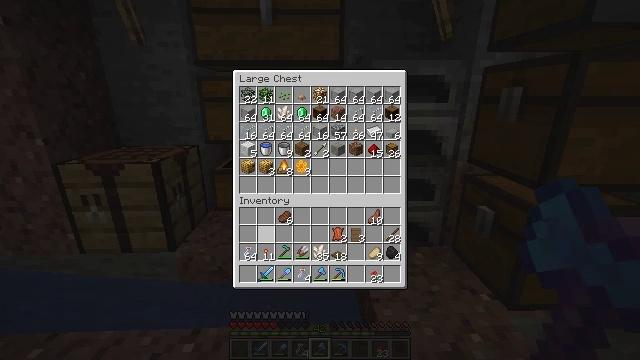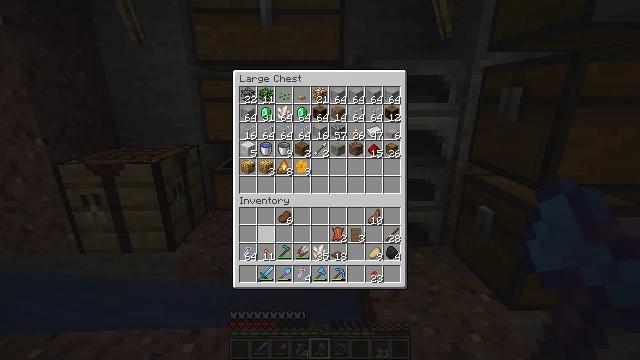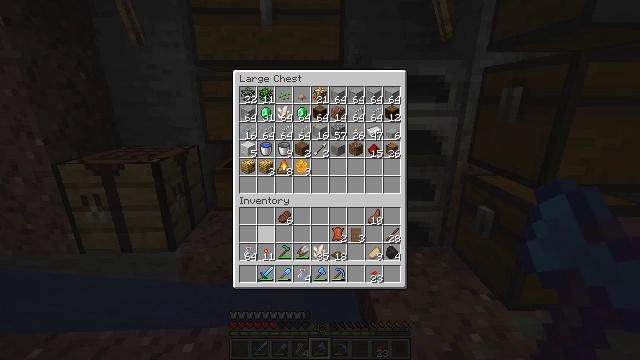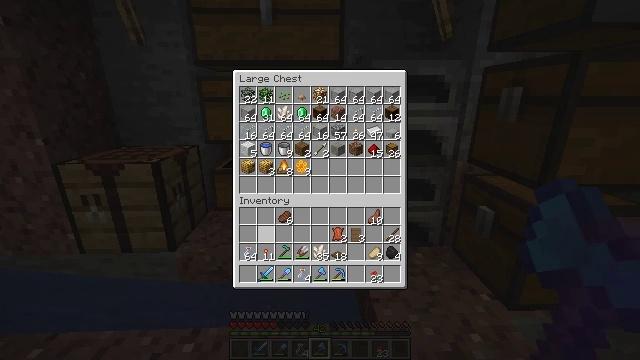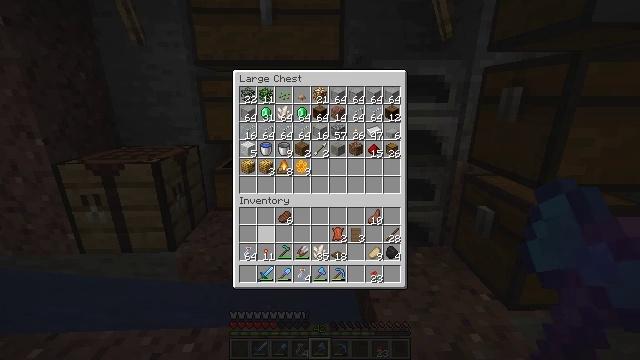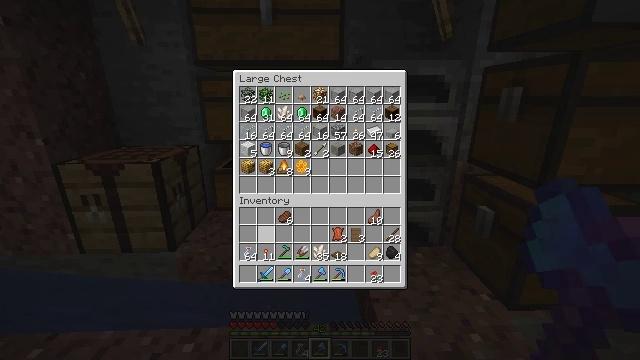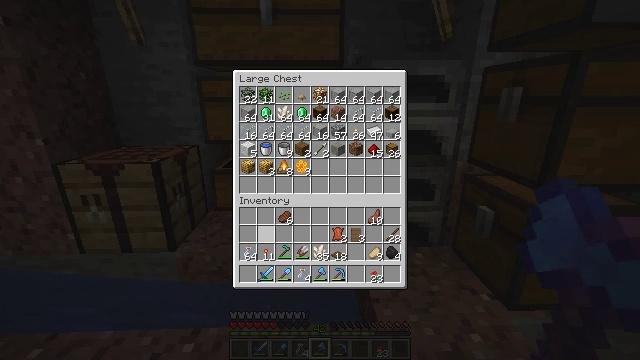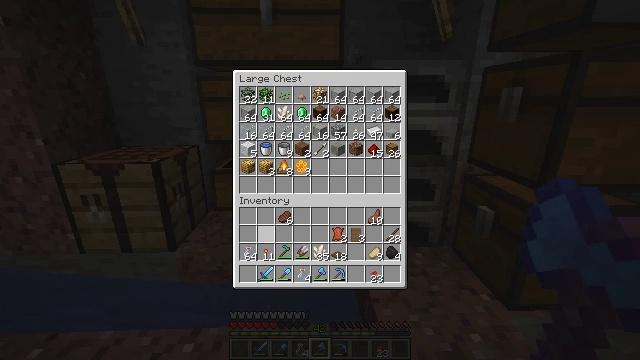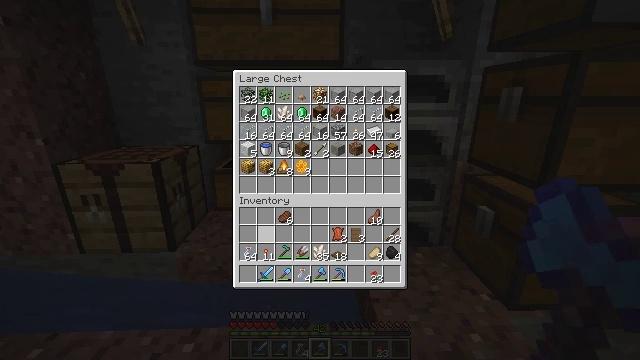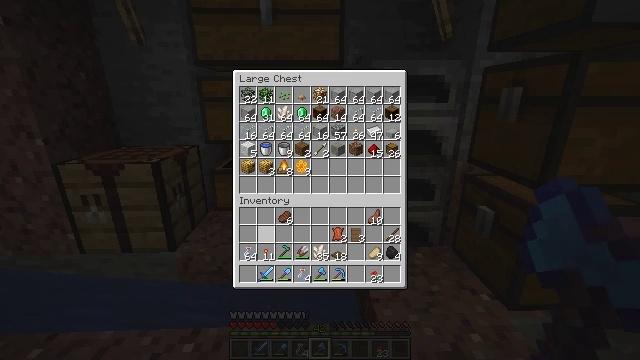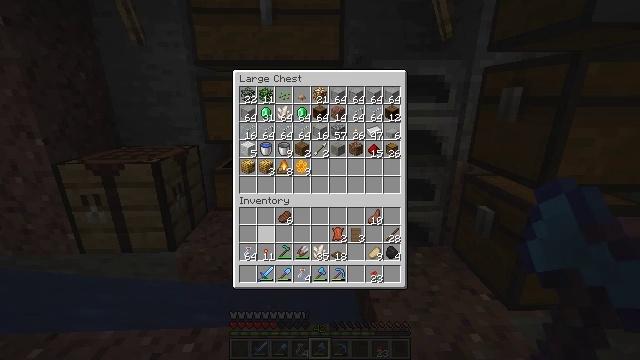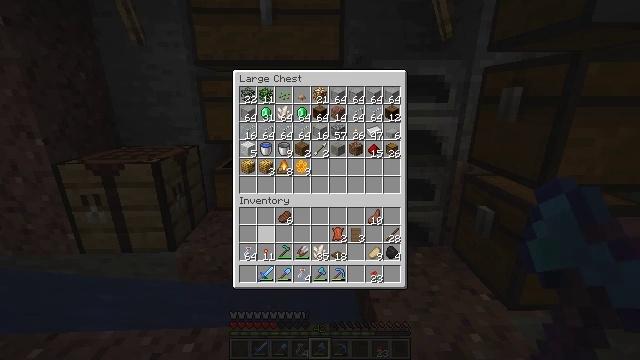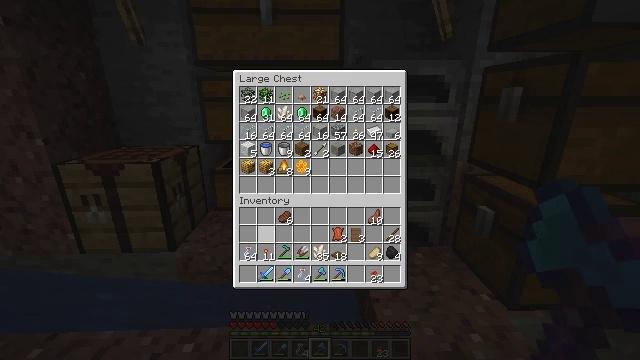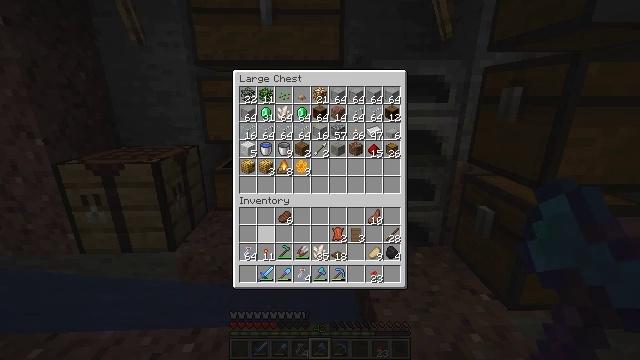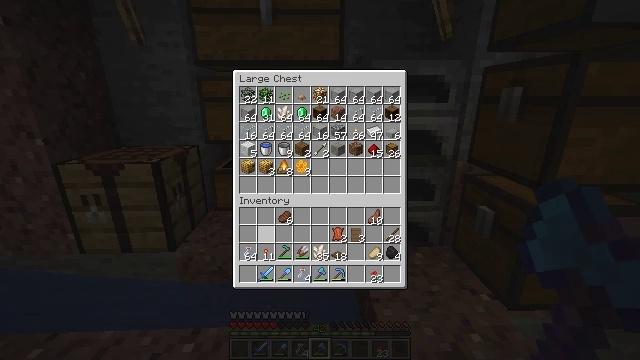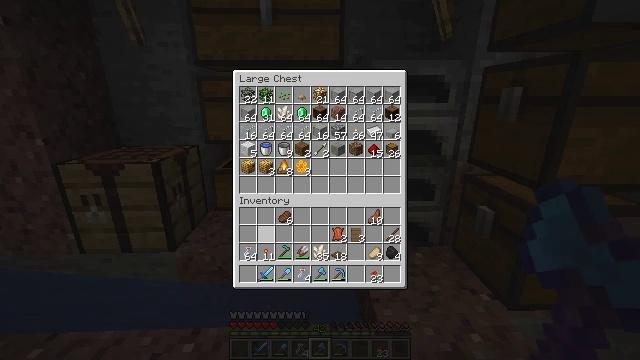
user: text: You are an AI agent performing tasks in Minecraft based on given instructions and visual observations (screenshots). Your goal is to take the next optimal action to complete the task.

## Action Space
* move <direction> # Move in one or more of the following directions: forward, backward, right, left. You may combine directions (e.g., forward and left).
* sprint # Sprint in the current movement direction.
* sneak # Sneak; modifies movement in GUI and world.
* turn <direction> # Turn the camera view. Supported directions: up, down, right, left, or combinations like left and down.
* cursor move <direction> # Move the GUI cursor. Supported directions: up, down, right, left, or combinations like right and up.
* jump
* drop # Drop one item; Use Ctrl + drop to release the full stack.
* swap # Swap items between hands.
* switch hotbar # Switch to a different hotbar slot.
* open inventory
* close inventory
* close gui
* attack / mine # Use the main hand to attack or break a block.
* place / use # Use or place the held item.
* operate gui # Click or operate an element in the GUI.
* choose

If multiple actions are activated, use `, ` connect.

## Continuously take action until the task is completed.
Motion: motion action
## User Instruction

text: Craft a glass bottle.
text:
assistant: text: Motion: no_op
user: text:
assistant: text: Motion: no_op
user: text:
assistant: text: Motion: no_op
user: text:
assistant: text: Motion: no_op
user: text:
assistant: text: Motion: no_op
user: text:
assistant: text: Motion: no_op
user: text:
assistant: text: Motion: no_op
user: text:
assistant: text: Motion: no_op
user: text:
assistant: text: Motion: no_op
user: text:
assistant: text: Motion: no_op
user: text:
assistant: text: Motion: no_op
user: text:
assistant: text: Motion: no_op
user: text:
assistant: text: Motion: no_op
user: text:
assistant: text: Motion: no_op
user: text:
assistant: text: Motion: no_op
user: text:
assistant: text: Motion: no_op
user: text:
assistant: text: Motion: no_op
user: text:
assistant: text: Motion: no_op
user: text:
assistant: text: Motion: no_op
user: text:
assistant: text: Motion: no_op
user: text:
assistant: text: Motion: no_op
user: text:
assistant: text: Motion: no_op
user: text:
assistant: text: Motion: no_op
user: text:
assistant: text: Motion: no_op
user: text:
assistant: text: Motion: no_op
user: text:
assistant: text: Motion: no_op
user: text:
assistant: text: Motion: no_op
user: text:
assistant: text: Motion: no_op
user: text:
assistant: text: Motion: no_op
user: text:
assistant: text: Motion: no_op